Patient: sex F, age 74
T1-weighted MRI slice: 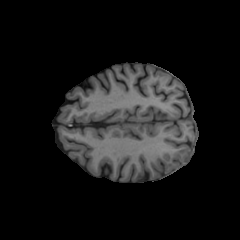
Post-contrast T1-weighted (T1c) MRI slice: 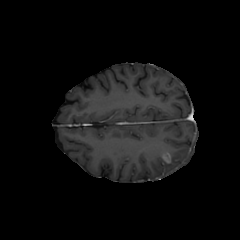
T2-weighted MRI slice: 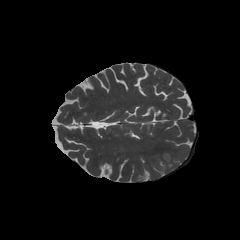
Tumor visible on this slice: yes
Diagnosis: Glioblastoma, IDH-wildtype
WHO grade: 4